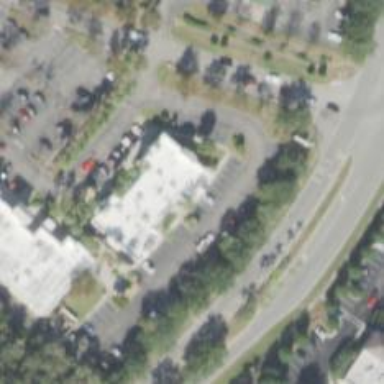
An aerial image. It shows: Healthcare clinic.